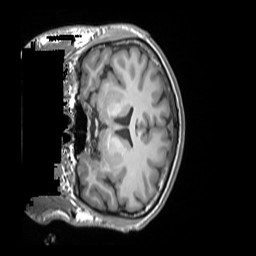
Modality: T1w
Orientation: coronal
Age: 26
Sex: male
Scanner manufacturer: siemens
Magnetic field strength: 3 T
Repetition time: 1.55 s
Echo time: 0.00234 s